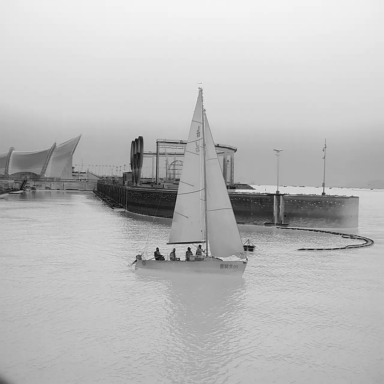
There is a sailboat in the infrared image.